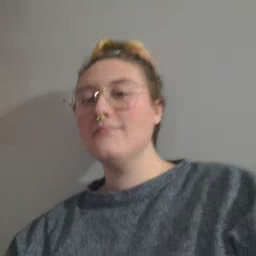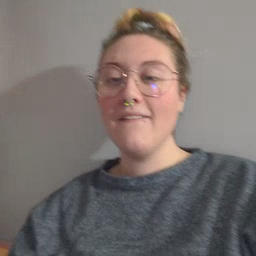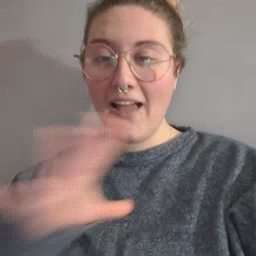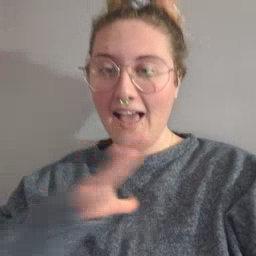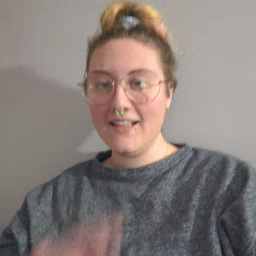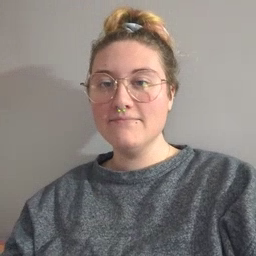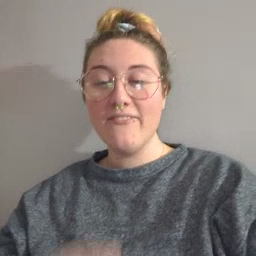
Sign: fine